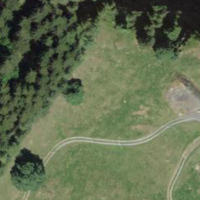
EUNIS habitat code: 44
Species observed at this site:
Papilio machaon